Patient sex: M
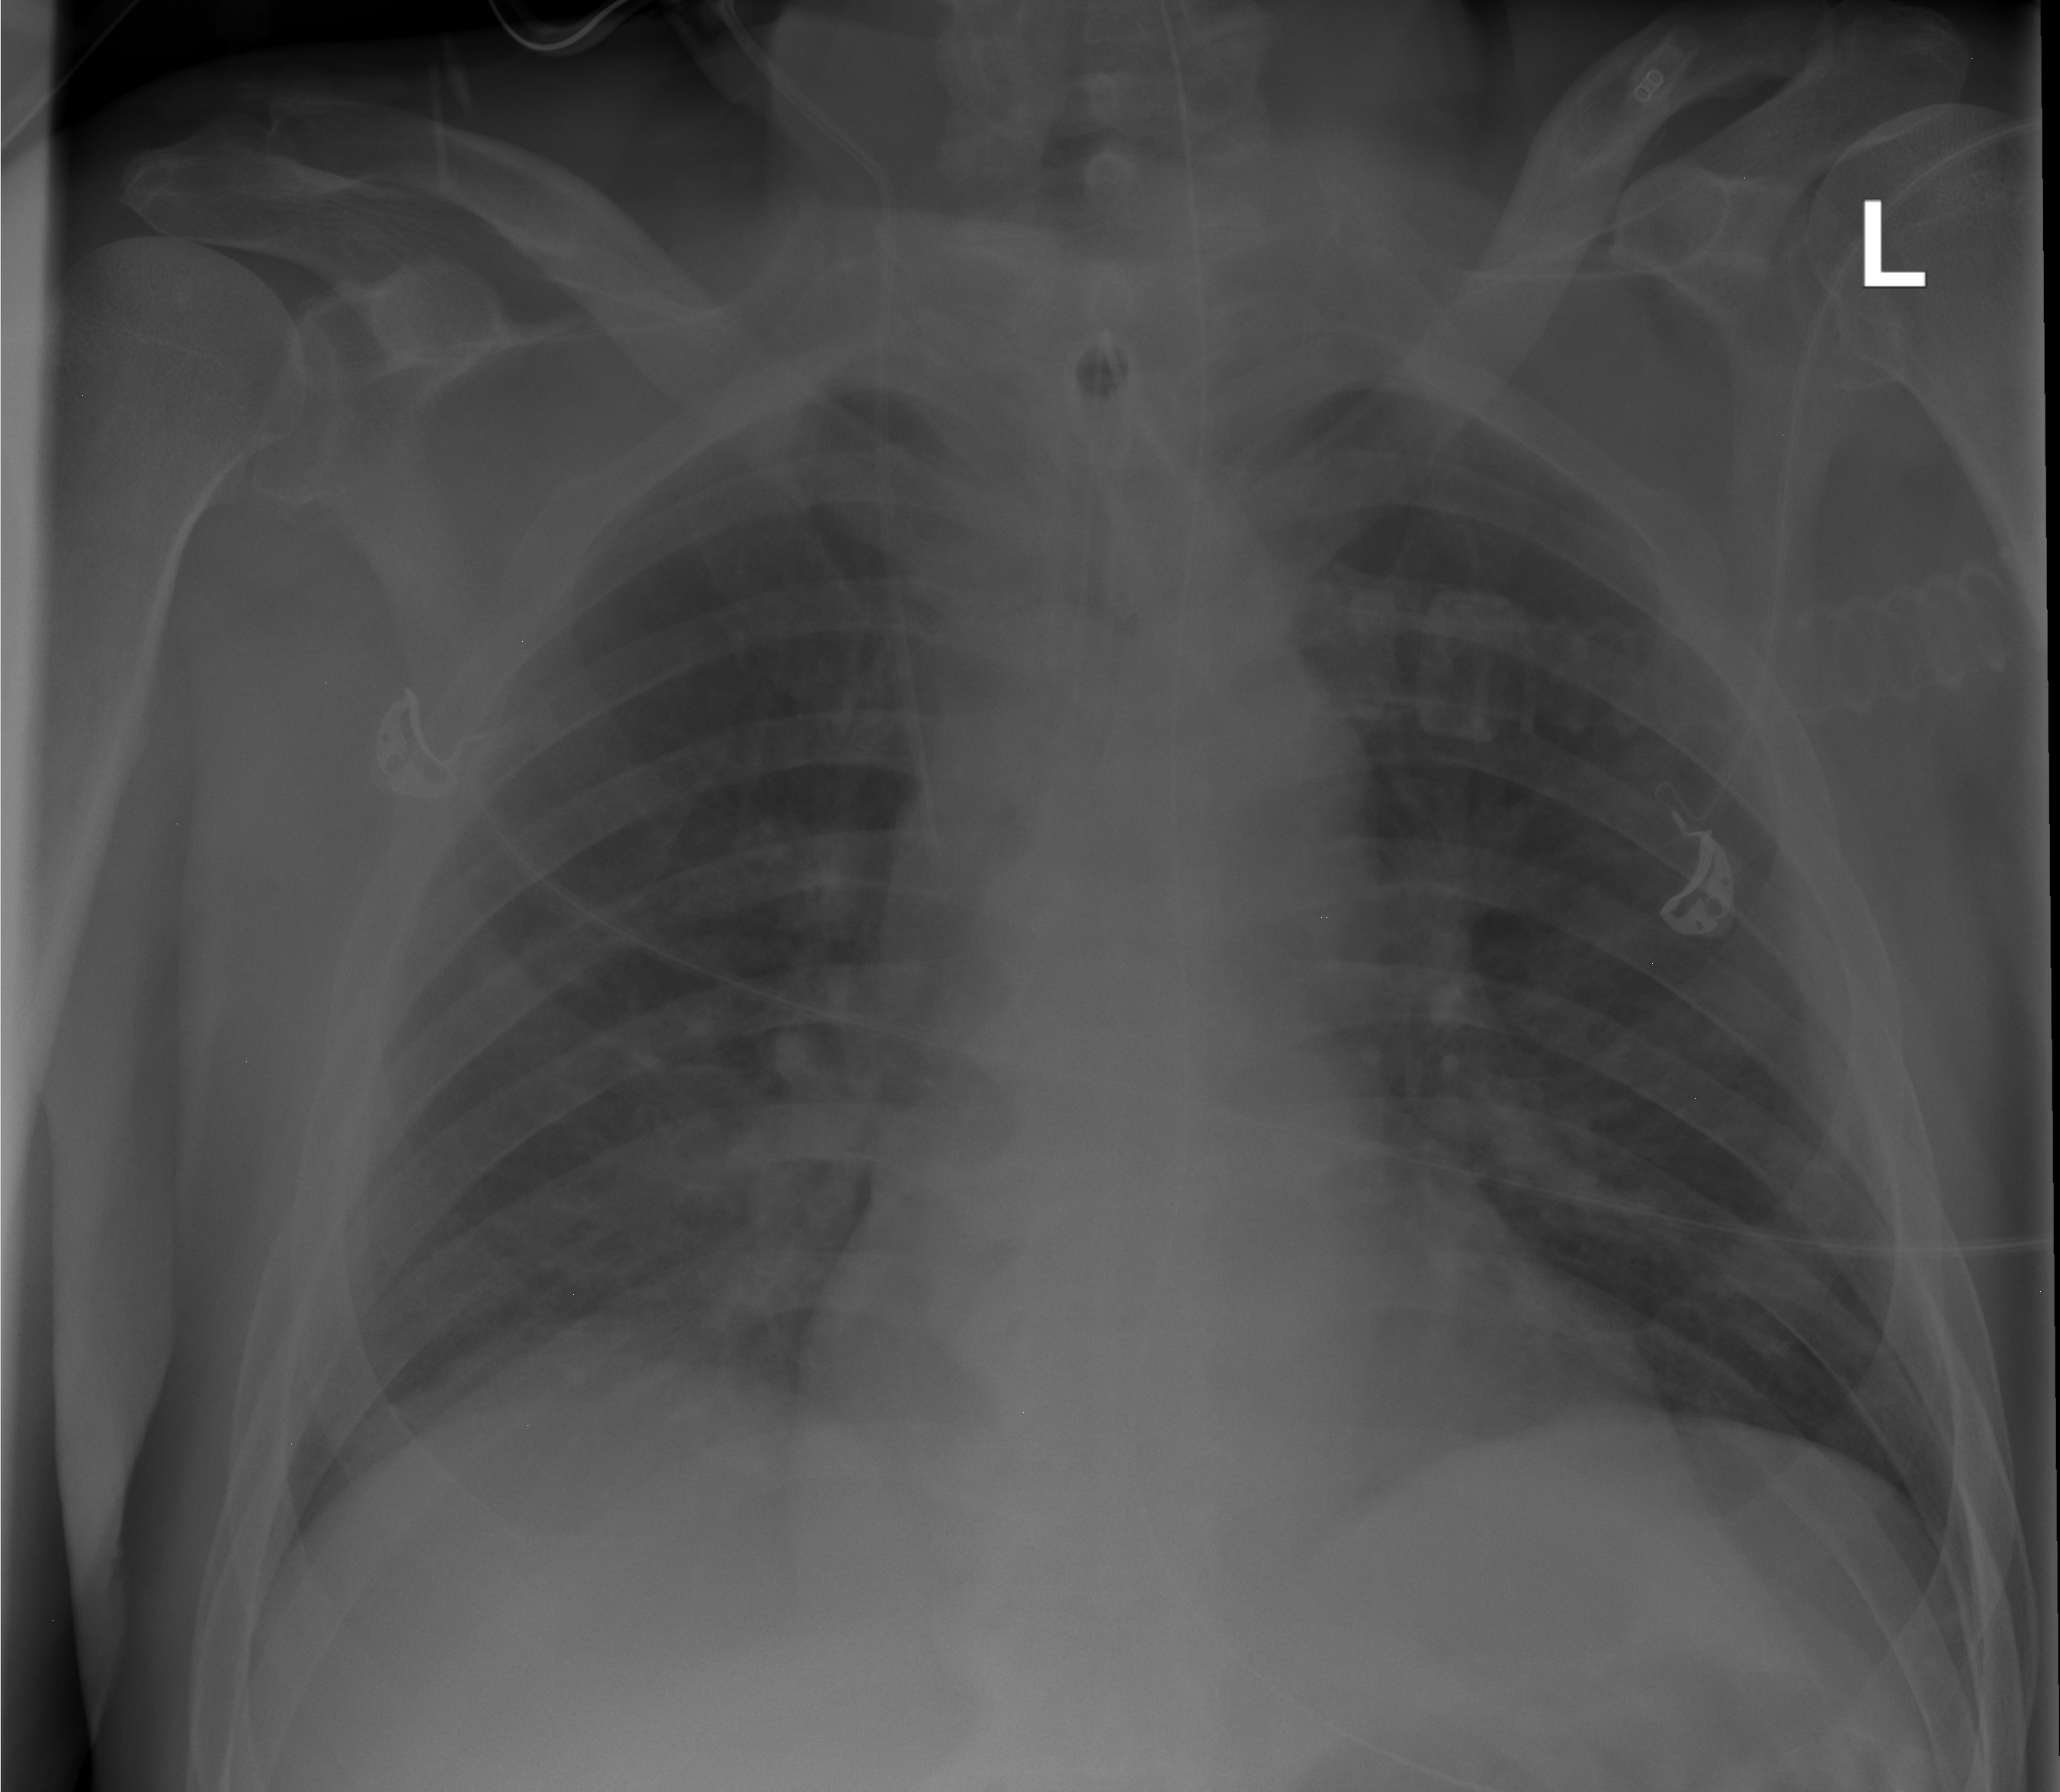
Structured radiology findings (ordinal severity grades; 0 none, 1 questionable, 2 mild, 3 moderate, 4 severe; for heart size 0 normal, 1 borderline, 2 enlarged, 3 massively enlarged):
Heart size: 0
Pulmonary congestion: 0
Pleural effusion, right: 1
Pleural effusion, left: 0
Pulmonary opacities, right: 1
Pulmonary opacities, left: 0
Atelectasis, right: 2
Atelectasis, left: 0